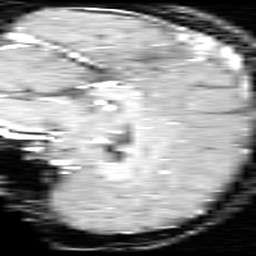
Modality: inplaneT1
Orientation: sagittal
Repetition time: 0.2 s
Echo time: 0.0036 s